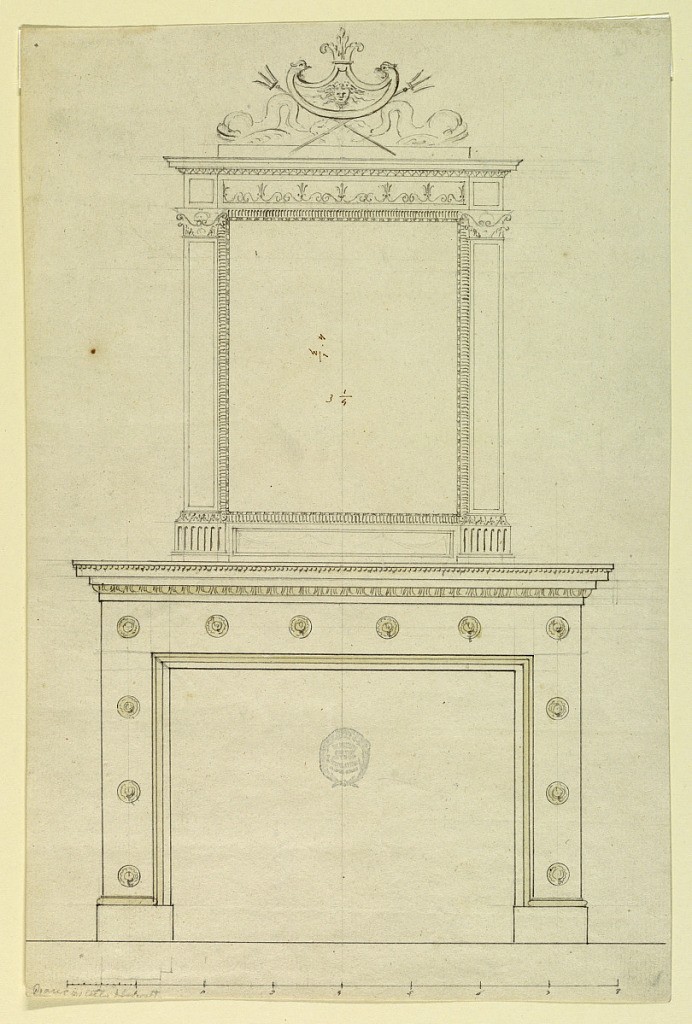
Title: Design for a Mantelpice
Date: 1800–1830
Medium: Graphite, pen and ink, brush and watercolor on paper
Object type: Drawing
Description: Elevation of a mantelpiece. Aedicule frame with dolphin and trident crest. Twelve rosettes on fireplace surround. Scale below.